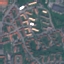
Label: Residential